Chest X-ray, PA view. Patient: 53 years old, sex M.
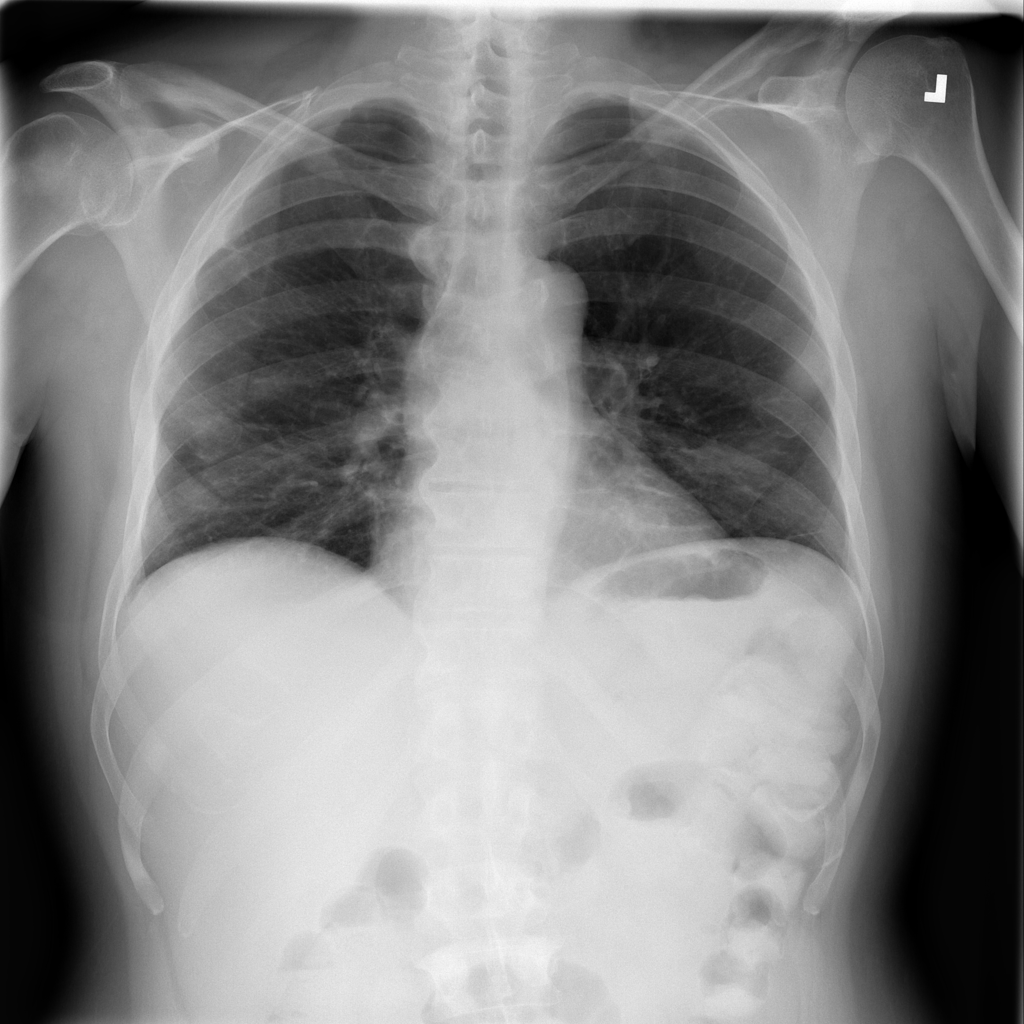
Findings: No Finding